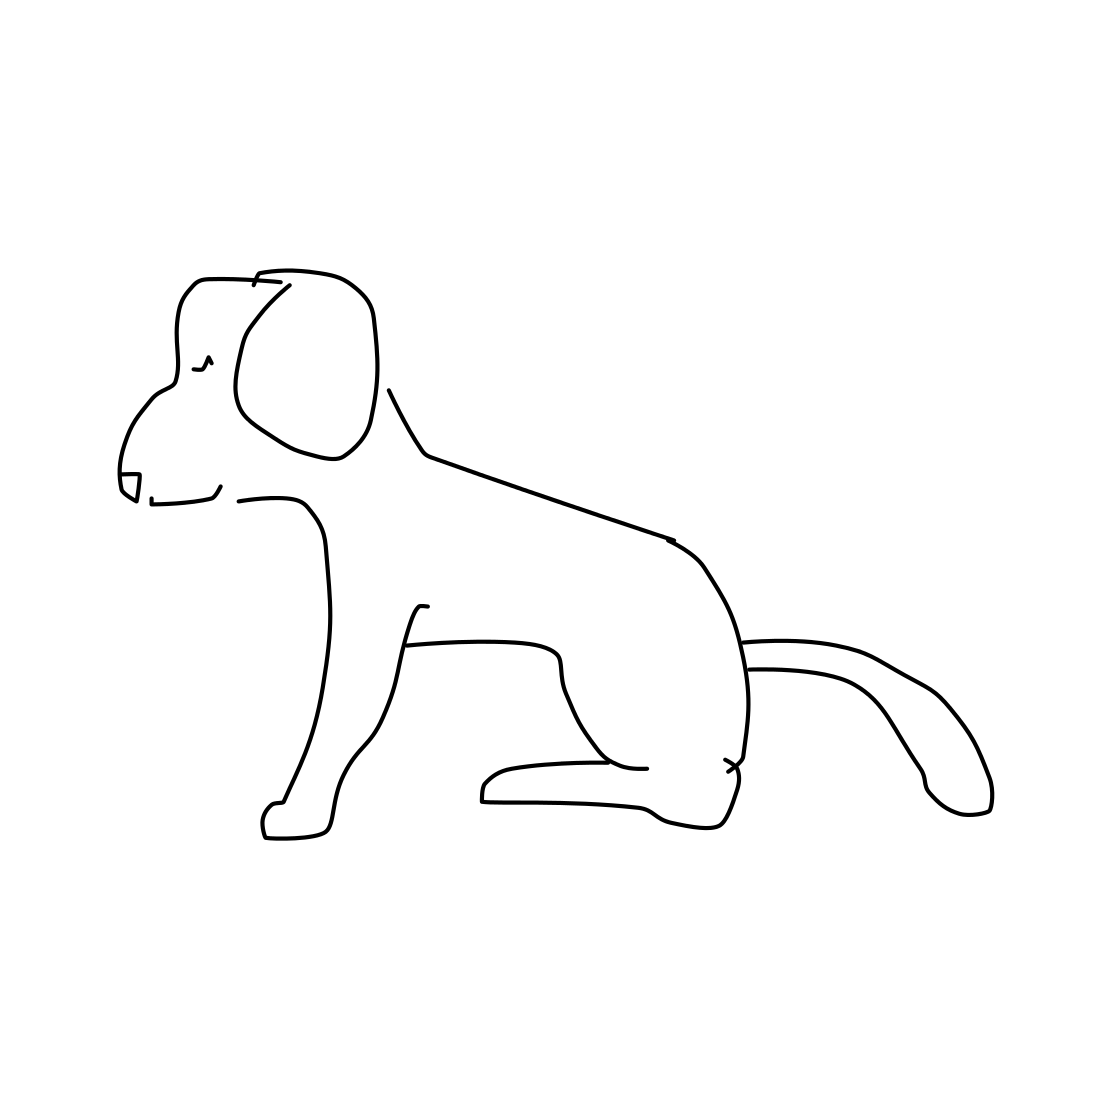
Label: dog